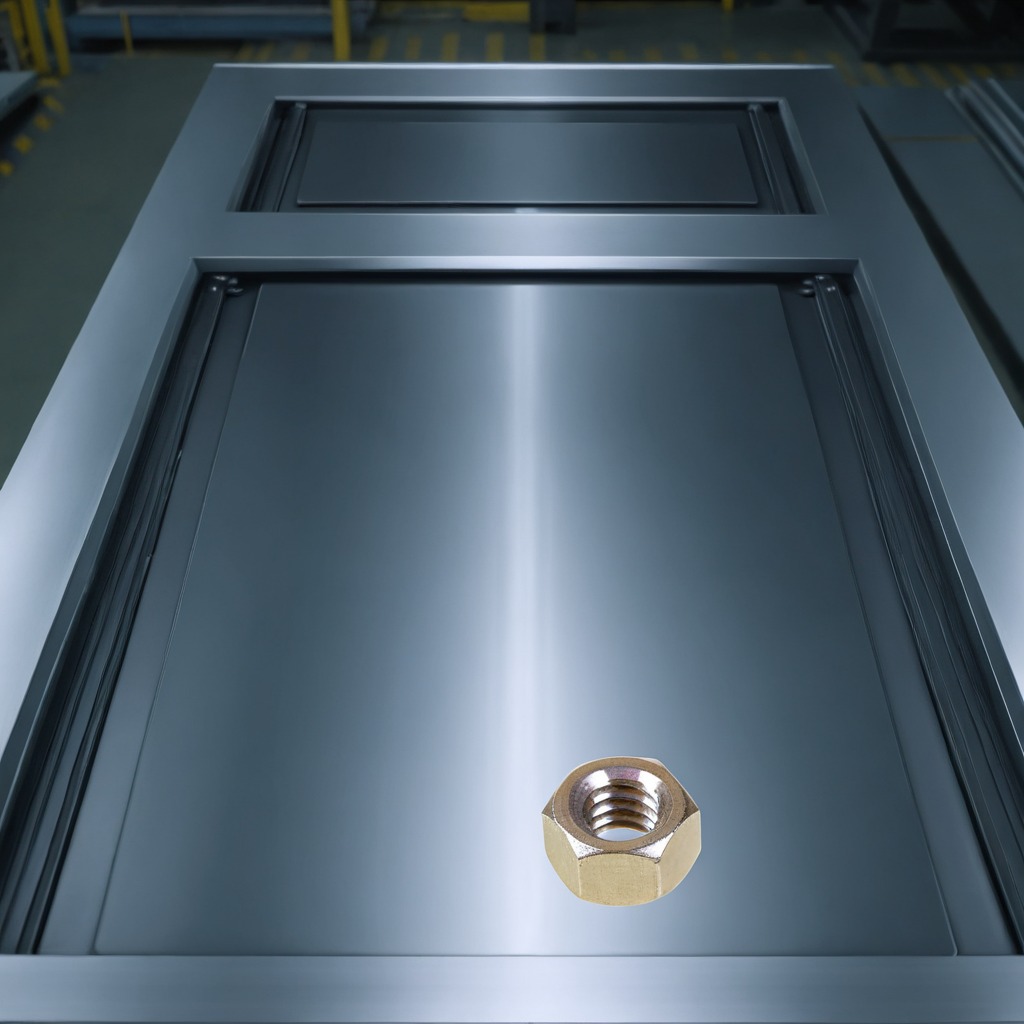
A metal nut is lying on a metal table in a machine shop under fluorescent lights.